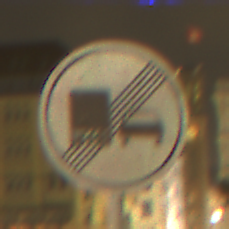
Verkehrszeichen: EndeUeberholverbotKraftfahrzeuge
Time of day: Night
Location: Outdoor (Urban)
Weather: Overcast
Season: NotSpecified
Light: Artificial